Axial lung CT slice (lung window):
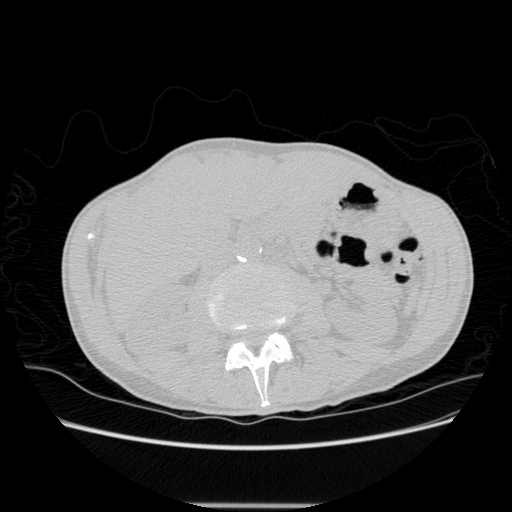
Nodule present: no